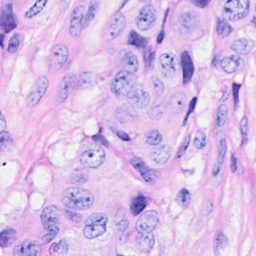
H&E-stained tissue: Breast